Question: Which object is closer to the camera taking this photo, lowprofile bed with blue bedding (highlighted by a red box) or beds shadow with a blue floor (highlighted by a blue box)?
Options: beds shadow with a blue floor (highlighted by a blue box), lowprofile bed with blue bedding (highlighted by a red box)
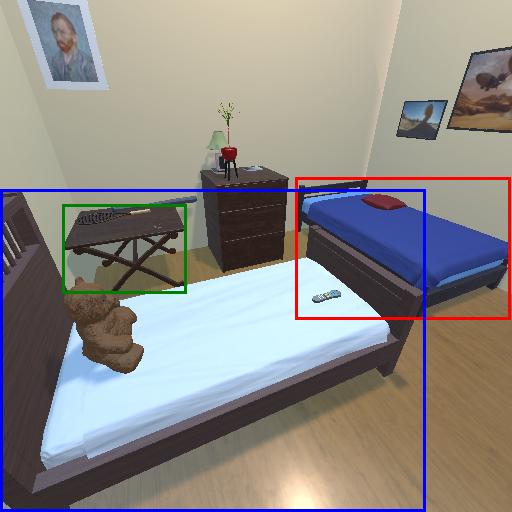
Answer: beds shadow with a blue floor (highlighted by a blue box)